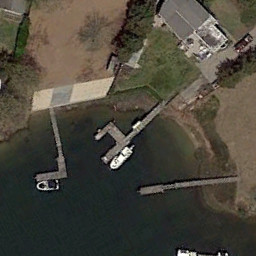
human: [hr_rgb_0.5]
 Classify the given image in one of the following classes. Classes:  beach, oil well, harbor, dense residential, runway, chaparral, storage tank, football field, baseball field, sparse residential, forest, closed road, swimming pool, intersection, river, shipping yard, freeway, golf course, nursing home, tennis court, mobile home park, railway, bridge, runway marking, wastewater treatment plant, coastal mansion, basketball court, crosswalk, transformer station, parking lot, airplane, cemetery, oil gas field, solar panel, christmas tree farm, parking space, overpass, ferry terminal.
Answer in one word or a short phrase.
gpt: ferry terminal